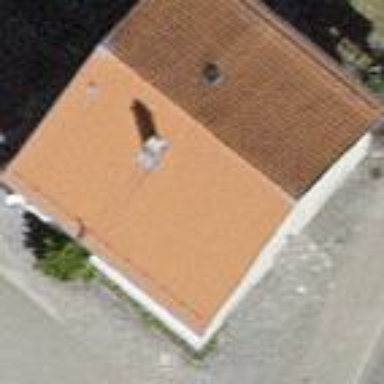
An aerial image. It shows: Simple and straightforward house.